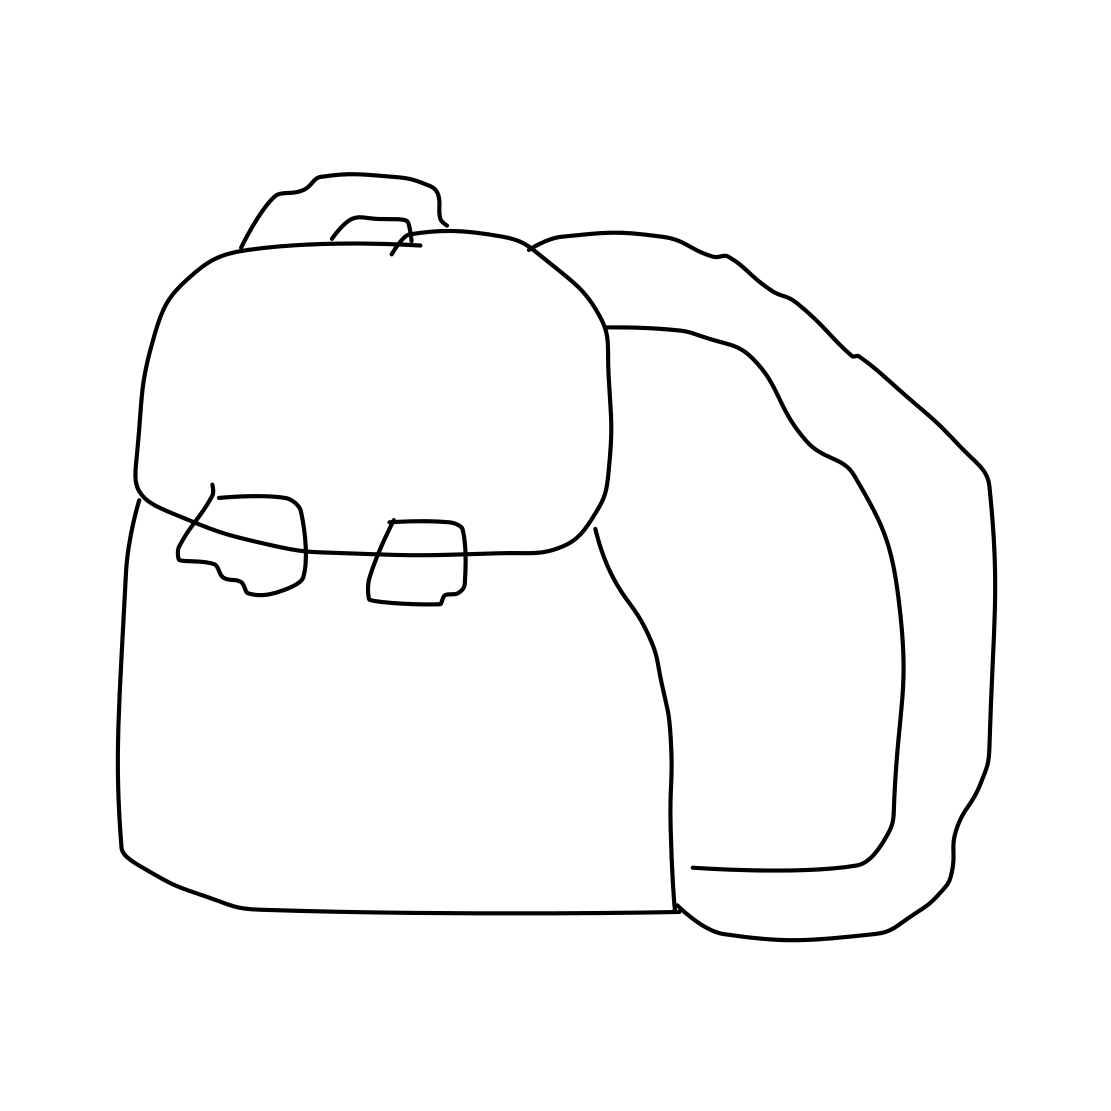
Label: backpack